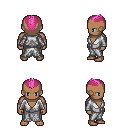
a pixel art fantasy rpg character, male body template, human, dark skin, white robe, metal pants, pink short mohawk hairstyle, four views (front, back, left, right), 2x2 character sprite sheet, small pixel art, hard edges, no anti-aliasing